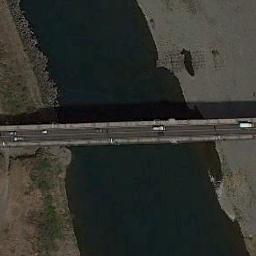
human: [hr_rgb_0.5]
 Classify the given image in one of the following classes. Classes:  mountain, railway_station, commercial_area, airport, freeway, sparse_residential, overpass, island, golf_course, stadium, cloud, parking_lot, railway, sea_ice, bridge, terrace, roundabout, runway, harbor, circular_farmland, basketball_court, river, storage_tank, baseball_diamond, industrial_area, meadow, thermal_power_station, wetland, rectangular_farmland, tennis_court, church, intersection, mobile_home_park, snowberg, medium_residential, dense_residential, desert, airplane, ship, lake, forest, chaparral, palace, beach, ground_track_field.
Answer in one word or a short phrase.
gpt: bridge